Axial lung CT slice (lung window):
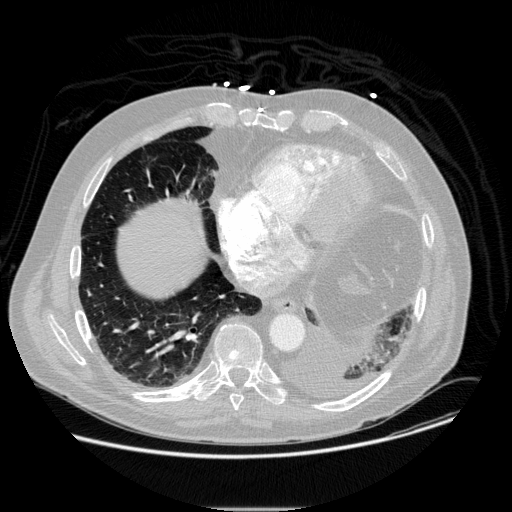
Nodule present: no